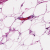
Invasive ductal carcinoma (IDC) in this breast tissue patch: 0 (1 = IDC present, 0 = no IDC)